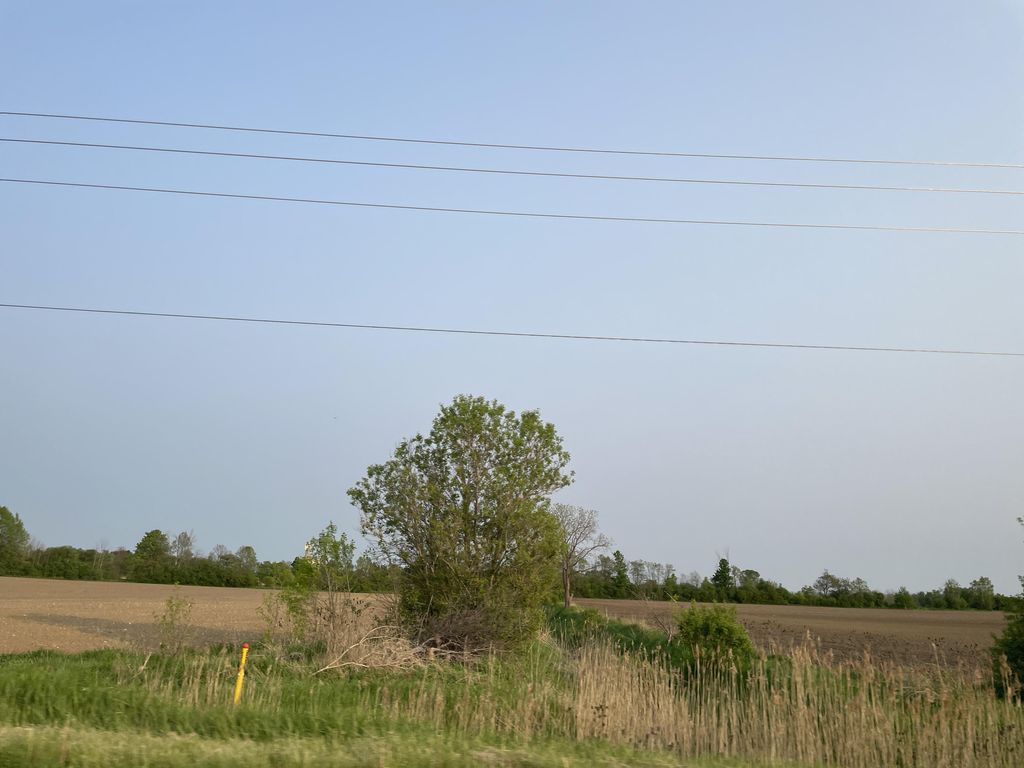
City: kitchener-waterloo